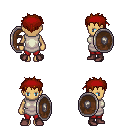
a pixel art fantasy rpg character, female body template, human, tanned skin, white tunic, red pants, brunette bedhead hairstyle, red bandana, maroon shoes, shield, four views (front, back, left, right), 2x2 character sprite sheet, small pixel art, hard edges, no anti-aliasing